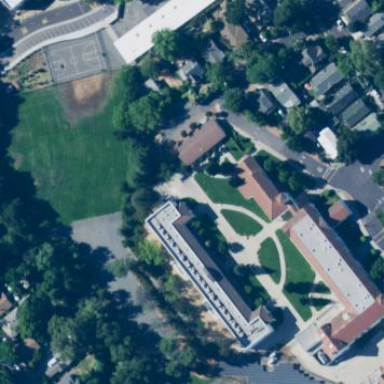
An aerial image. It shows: School building.